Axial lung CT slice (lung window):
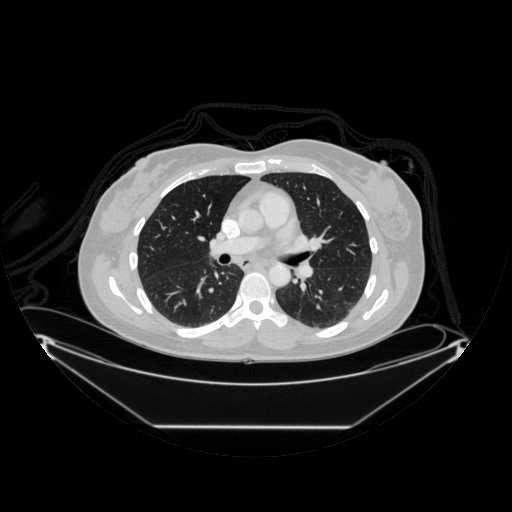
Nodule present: no